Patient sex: M
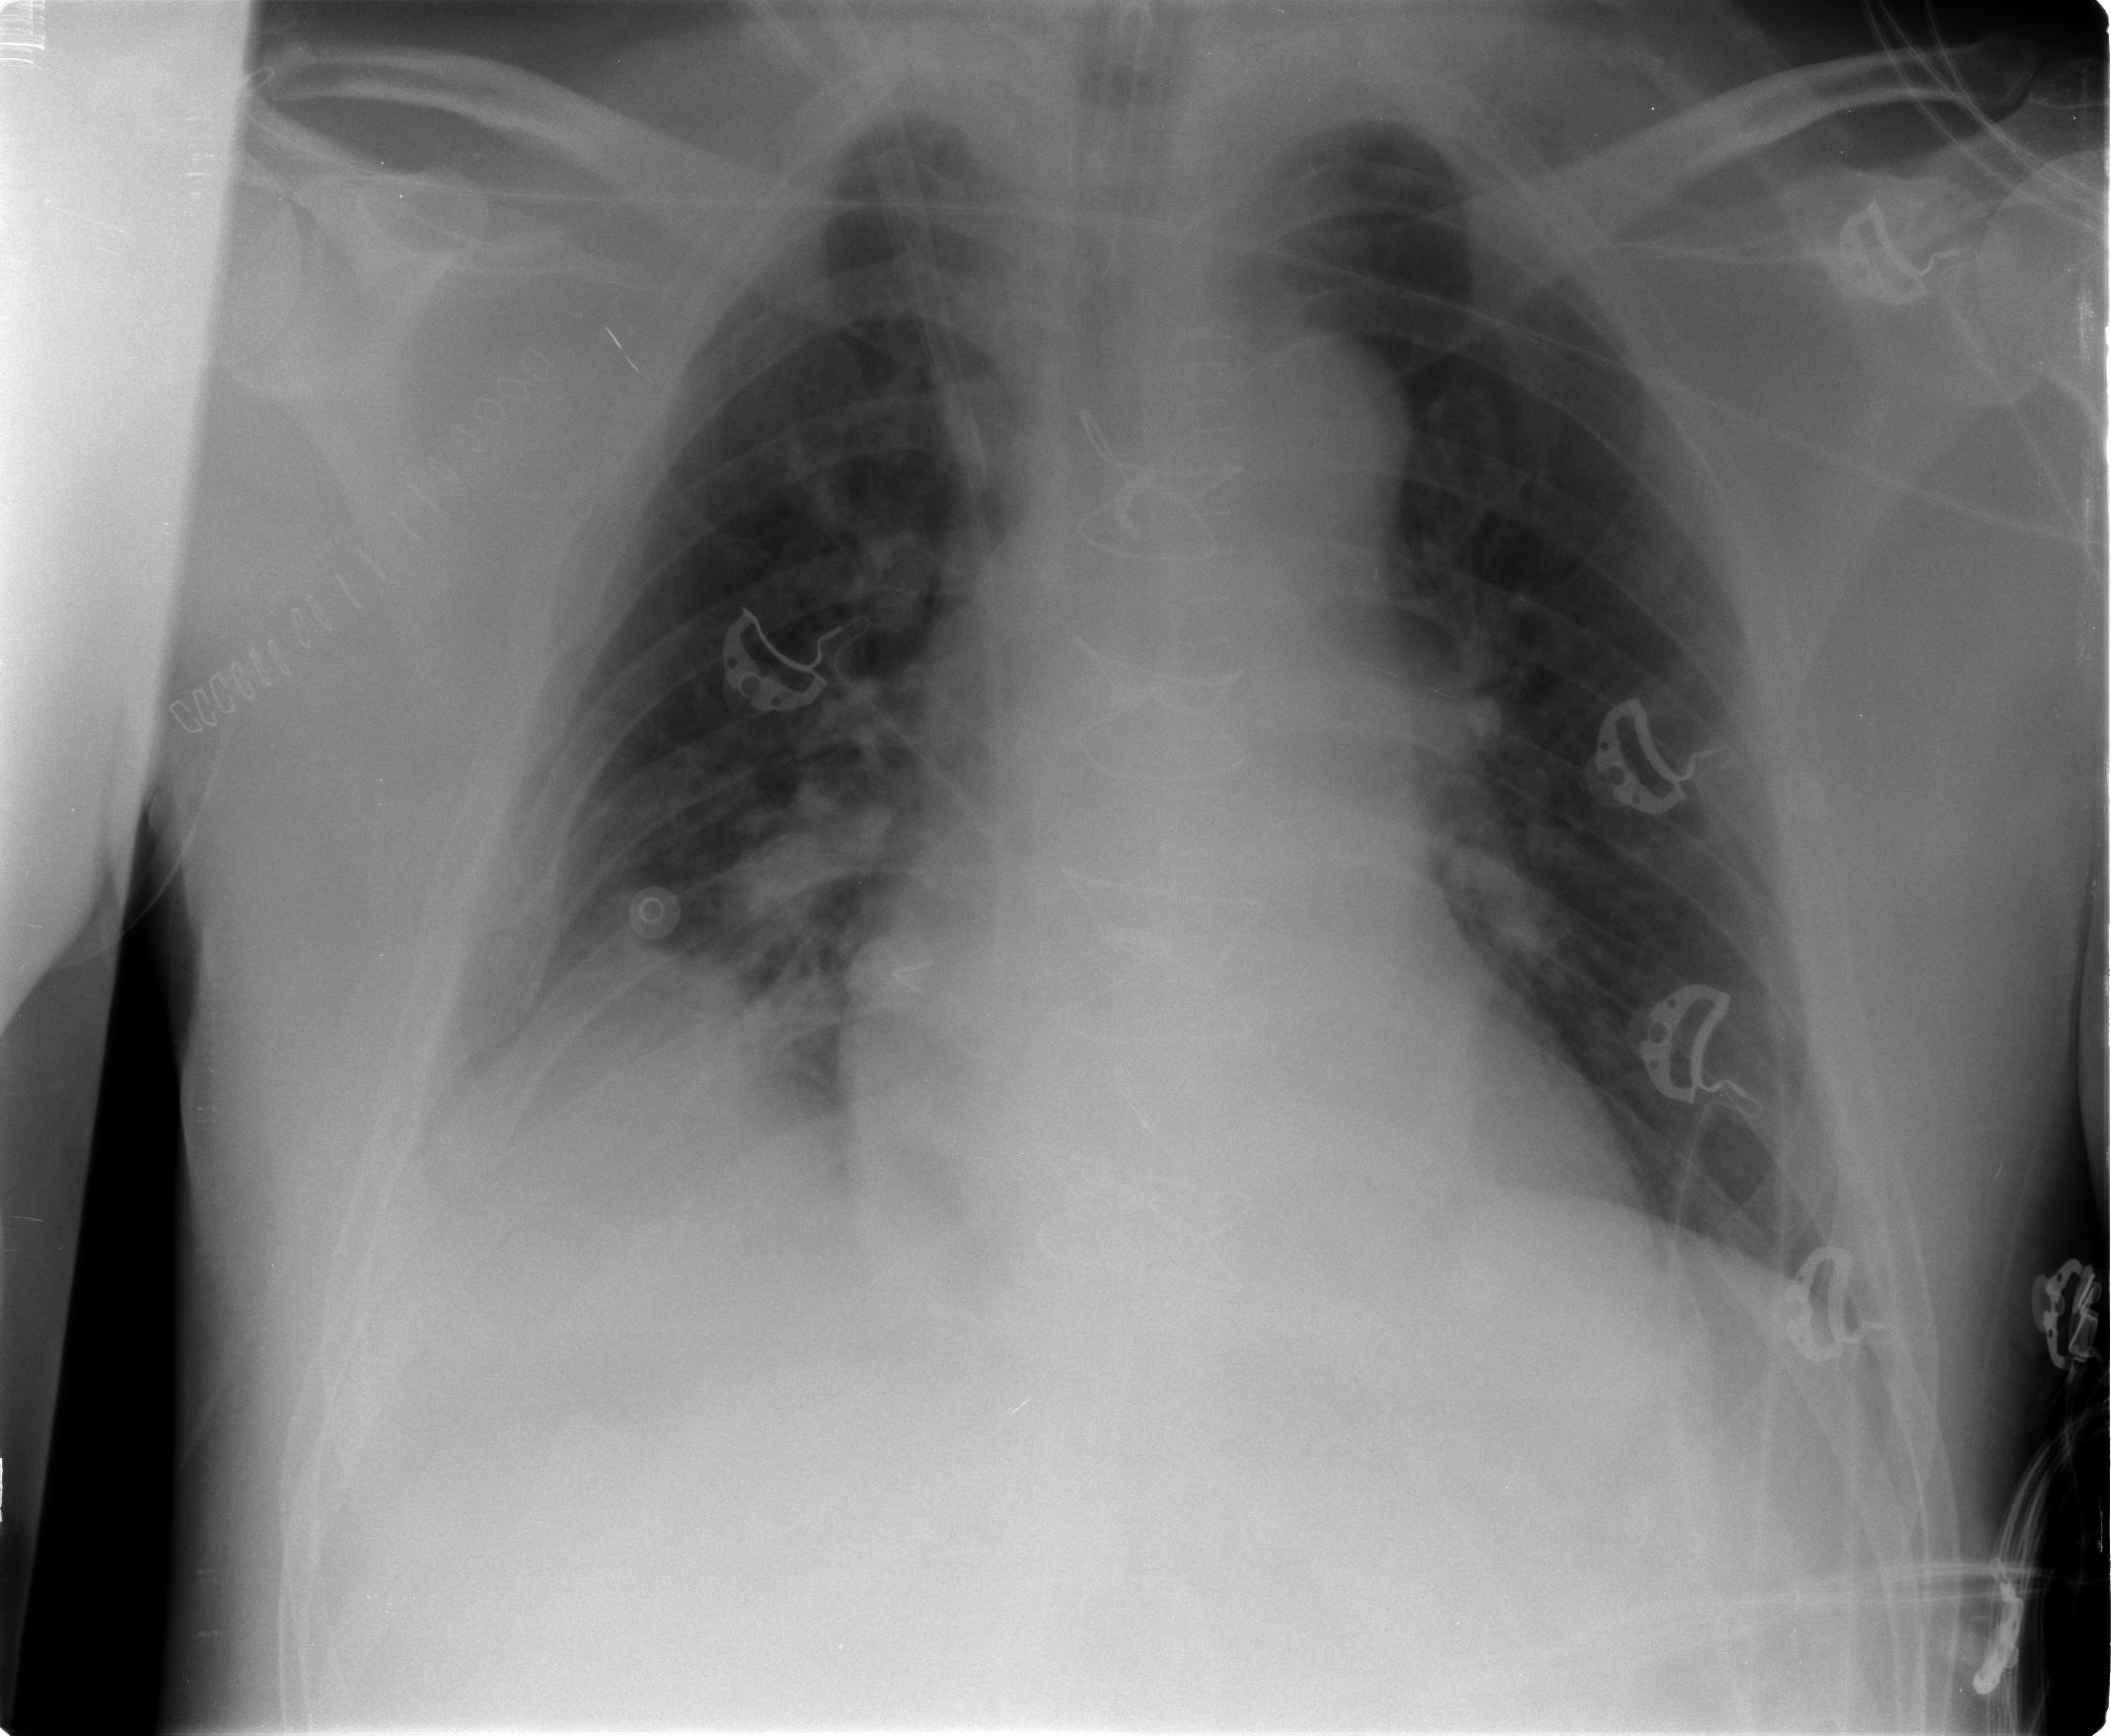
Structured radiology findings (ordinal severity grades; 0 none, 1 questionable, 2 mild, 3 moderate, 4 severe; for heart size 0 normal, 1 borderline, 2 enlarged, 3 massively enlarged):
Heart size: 2
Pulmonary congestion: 2
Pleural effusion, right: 2
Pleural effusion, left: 0
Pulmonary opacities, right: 0
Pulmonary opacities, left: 0
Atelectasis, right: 2
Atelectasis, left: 1